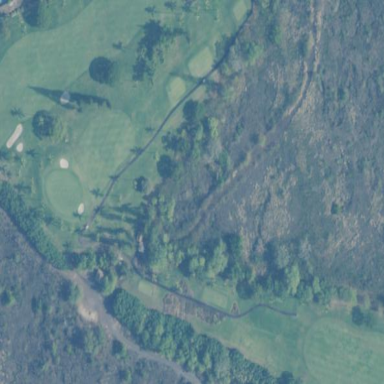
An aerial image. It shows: Area of rough grass used for golf.